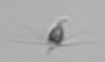
Label: Calciopappus